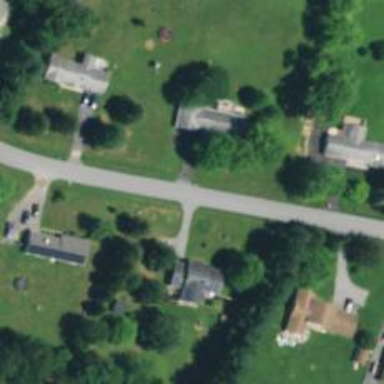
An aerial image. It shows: Driveway leading to service road.